Field crop: maize
Growth stage: 2
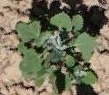
Species: chenopodium